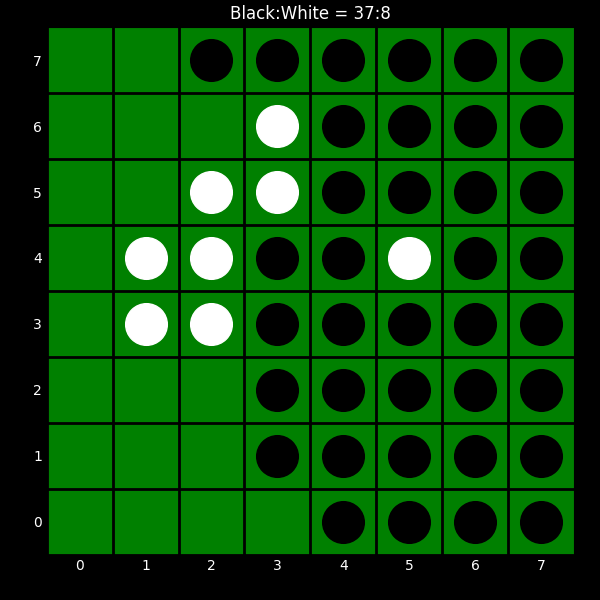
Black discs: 37
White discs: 8